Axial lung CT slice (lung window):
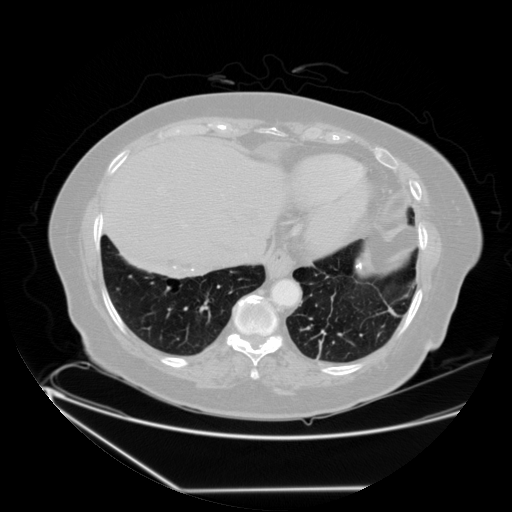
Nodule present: no